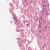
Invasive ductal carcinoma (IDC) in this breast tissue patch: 0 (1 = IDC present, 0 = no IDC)